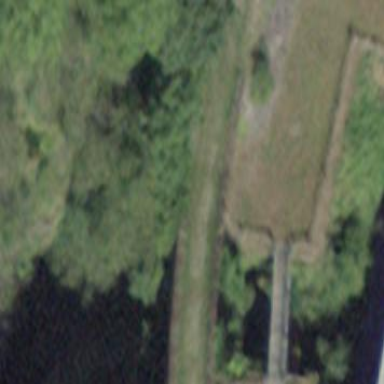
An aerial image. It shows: Man-made bridge.